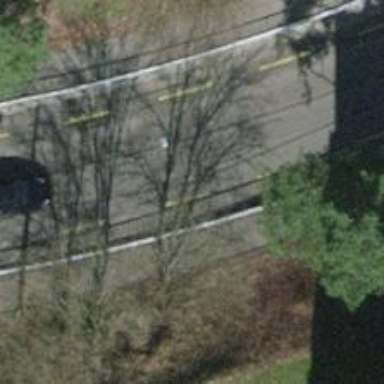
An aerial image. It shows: Secondary road with asphalt surface.  It has trolley wires and lane for bicycles on both sides.